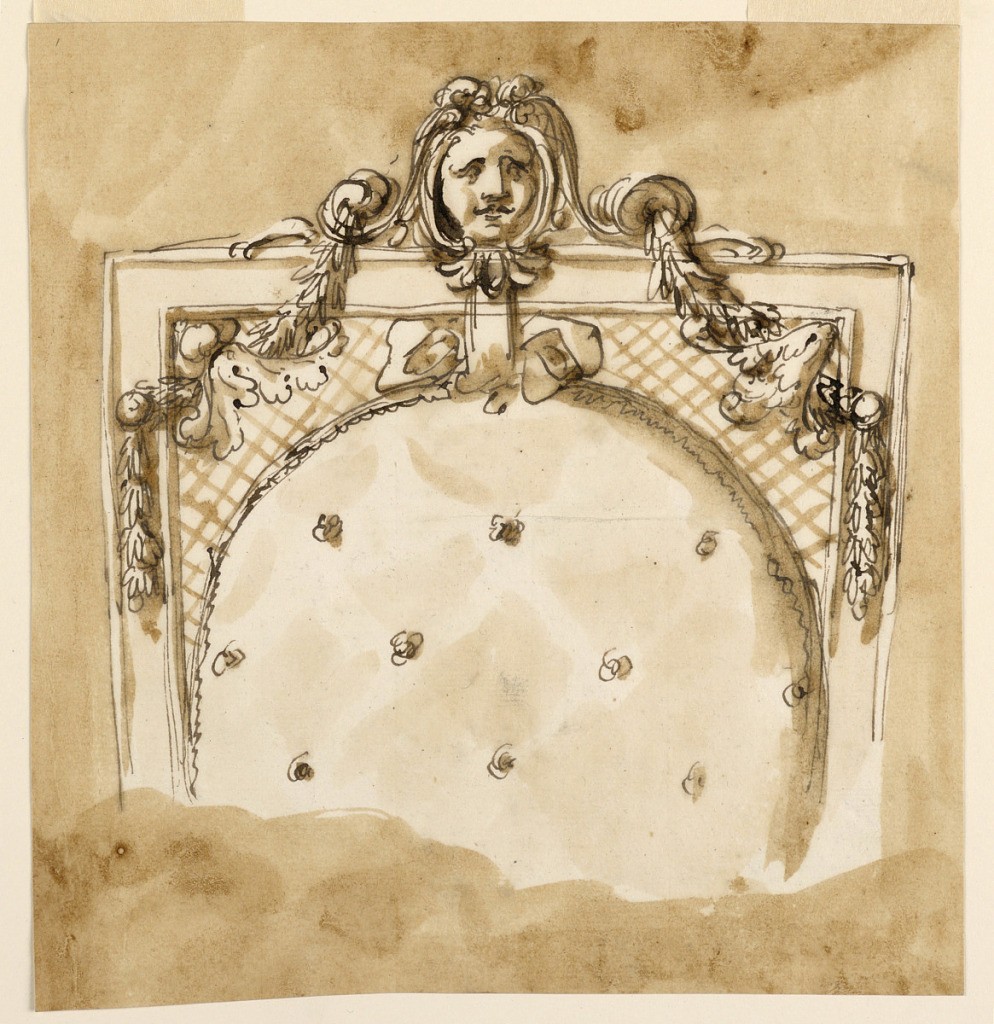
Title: Upper part of chair
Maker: Giuseppe Barberi, Italian, 1746–1809
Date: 1746–1809
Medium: Pen and brown ink, brush and brown wash, graphite on off-white laid paper
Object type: Drawing
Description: Upper part of chair.